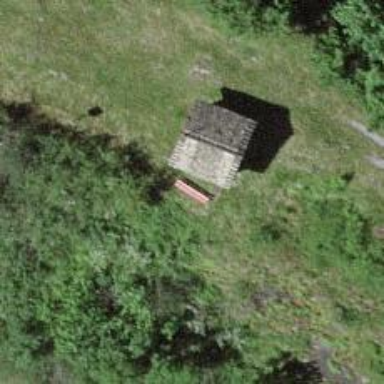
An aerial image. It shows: Bench.